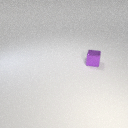
small purple metal cube